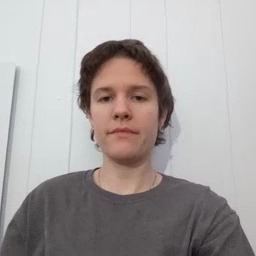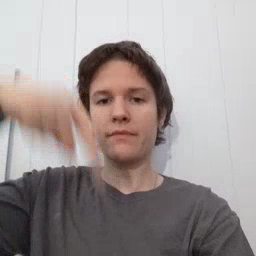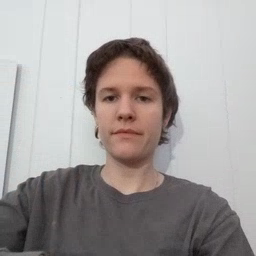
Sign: down